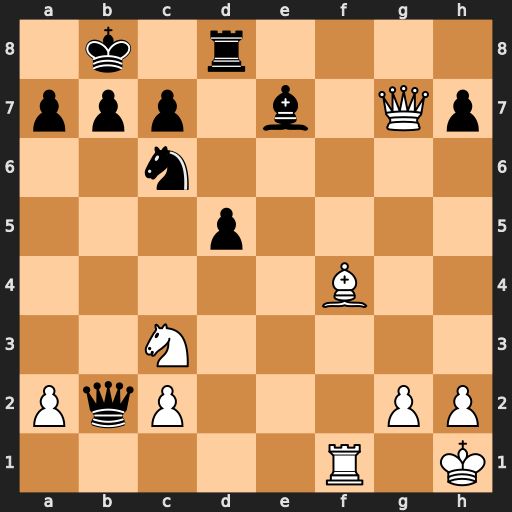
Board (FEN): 1k1r4/ppp1b1Qp/2n5/3p4/5B2/2N5/PqP3PP/5R1K
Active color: w
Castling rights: -
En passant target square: -
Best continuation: Bxc7+ Kxc7 Nxd5+ Rxd5 Qxb2